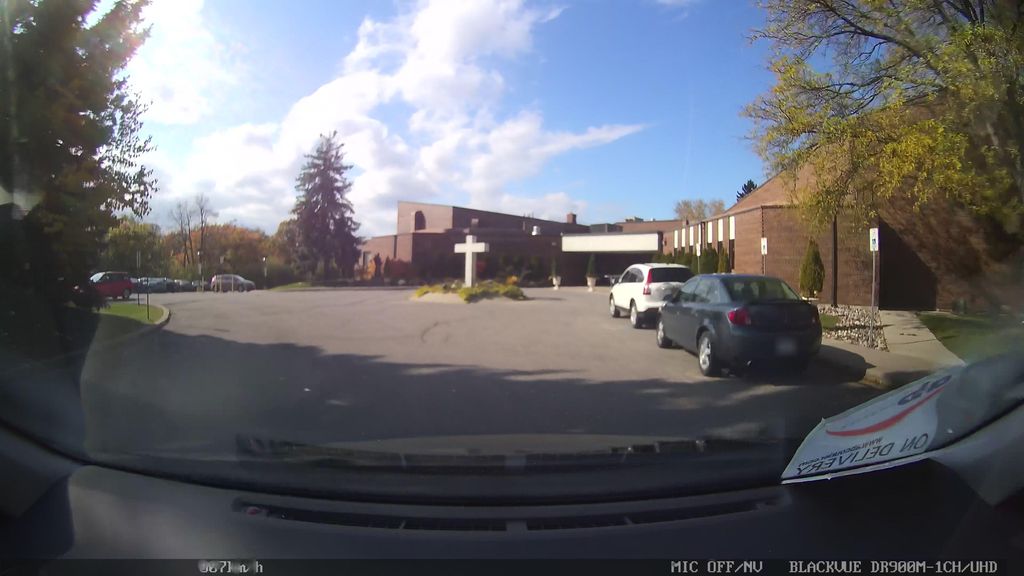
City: toronto